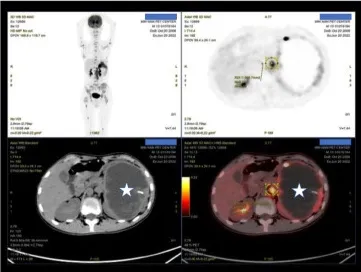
Patient's pre- and post-treatment imaging data. (C, D) PET-CT scans show a left renal malignant tumor with multiple distant metastases. The star indicates the kidney tumor, and the triangles indicate the metastasis to the inferior vena cava and abdominal aorta.
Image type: radiology (pet)